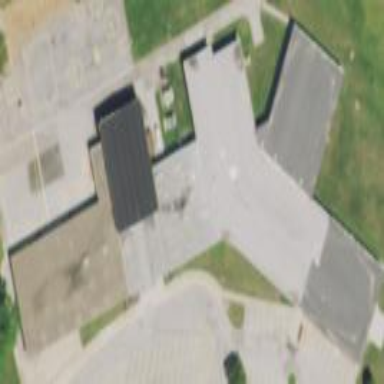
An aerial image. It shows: School building.